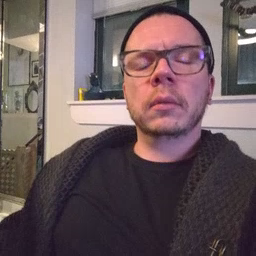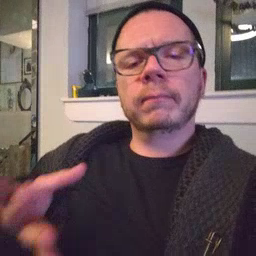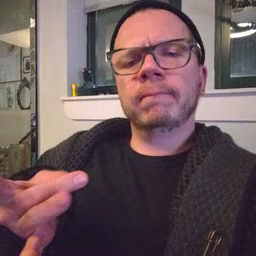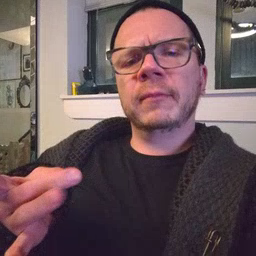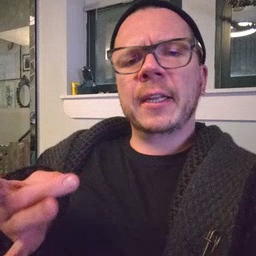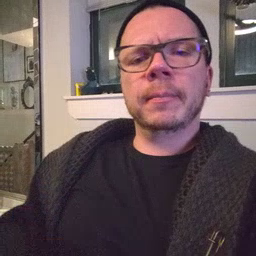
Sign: sticky